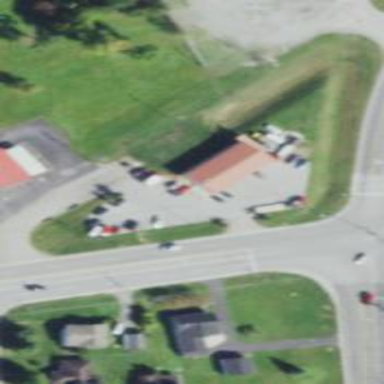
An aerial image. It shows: Paved parking area.